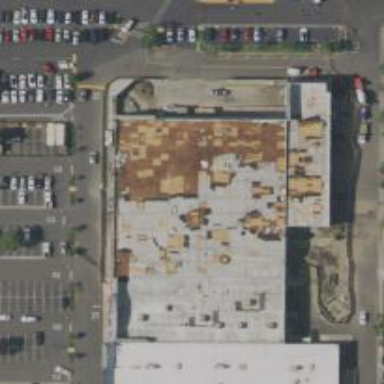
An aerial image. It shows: Supermarket.